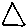
Label: triangle